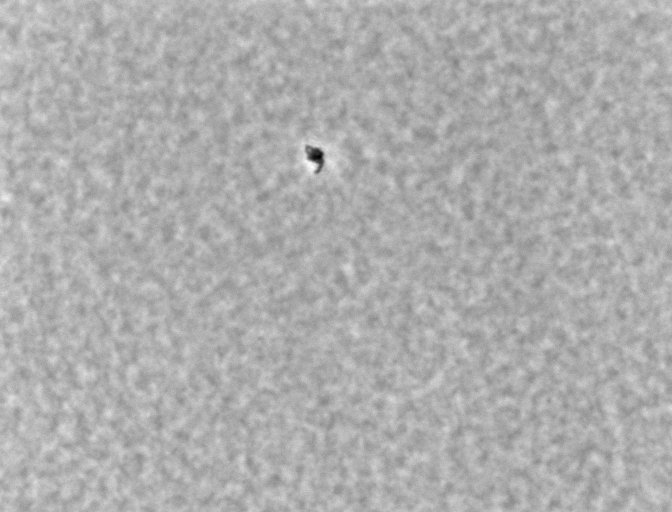
Phase contrast microscopy, 60x objective, 3 h incubation